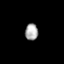
Tissue: prostate
Cell type: Fibroblasts
Senescence score: 0.7778
Nuclear area (px): 212
Mean DAPI intensity: 166.896